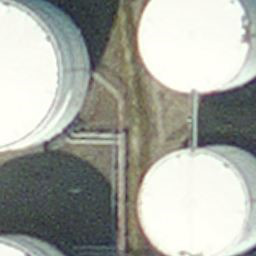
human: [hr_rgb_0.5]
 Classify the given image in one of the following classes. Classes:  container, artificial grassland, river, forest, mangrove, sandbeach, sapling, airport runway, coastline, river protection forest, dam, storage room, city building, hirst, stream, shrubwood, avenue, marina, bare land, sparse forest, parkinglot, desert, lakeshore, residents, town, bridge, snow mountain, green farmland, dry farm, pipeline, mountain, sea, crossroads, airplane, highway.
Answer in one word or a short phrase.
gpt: storage room